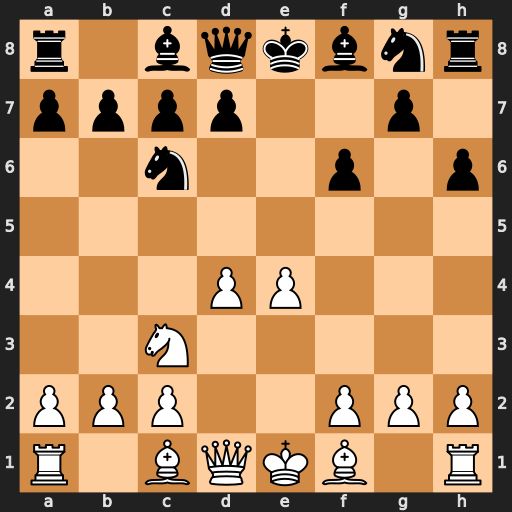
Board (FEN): r1bqkbnr/pppp2p1/2n2p1p/8/3PP3/2N5/PPP2PPP/R1BQKB1R
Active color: w
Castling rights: KQkq
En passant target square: -
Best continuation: Qh5+ g6 Qxg6+